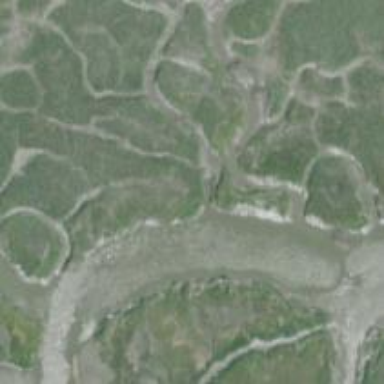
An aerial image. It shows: Tidal saltmarsh wetland area.